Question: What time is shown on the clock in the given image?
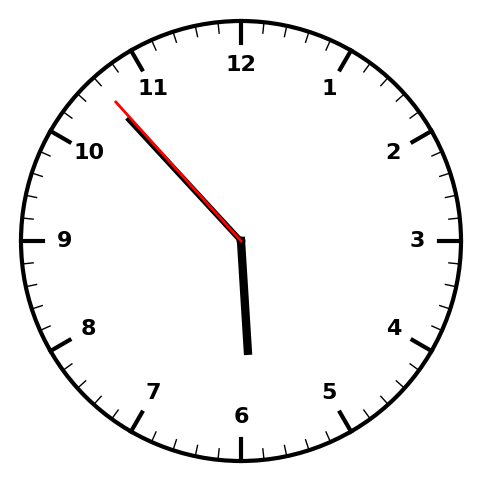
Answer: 05:52:53